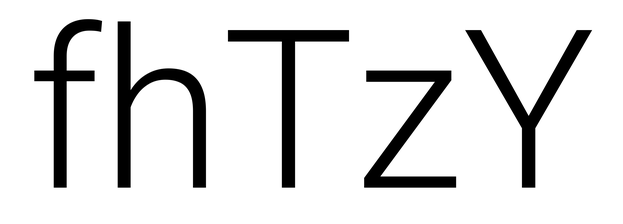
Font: Roboto_Light